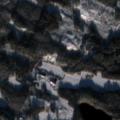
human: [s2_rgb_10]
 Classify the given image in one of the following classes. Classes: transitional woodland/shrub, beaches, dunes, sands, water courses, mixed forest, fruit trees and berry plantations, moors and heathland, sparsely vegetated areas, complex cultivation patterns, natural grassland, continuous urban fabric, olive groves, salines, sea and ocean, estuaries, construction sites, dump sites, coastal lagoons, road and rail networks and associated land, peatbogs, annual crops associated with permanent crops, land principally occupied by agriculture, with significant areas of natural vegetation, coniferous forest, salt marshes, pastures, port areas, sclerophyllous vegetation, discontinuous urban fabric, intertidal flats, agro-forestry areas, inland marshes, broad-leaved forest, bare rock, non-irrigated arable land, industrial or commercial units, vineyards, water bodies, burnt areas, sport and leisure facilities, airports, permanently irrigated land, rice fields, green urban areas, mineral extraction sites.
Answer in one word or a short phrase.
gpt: land principally occupied by agriculture, with significant areas of natural vegetation, coniferous forest, mixed forest, transitional woodland/shrub, water bodies